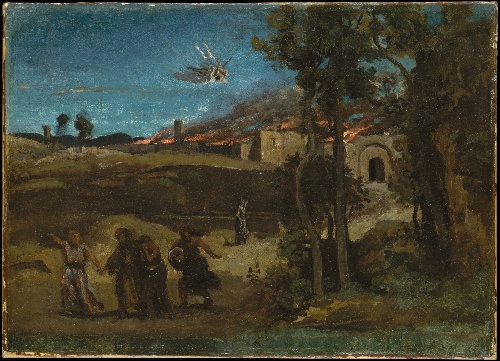
Title: Study for "The Destruction of Sodom"
Artist: Camille Corot
Artist bio: French, Paris 1796–1875 Paris
Date: 1843
Object type: Painting
Classification: Paintings
Medium: Oil on canvas
Dimensions: 14 1/8 x 19 5/8 in. (35.9 x 49.8 cm)
Department: European Paintings
Credit line: Catharine Lorillard Wolfe Collection, Wolfe Fund, 1984
Accession year: 1984
Repository: Metropolitan Museum of Art, New York, NY
Tags: Landscapes|Human Figures